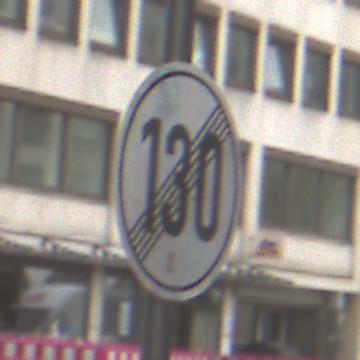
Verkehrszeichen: EndeGeschwindigkeit130
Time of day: Midday
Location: Outdoor (Urban)
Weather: Overcast
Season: NotSpecified
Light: Natural